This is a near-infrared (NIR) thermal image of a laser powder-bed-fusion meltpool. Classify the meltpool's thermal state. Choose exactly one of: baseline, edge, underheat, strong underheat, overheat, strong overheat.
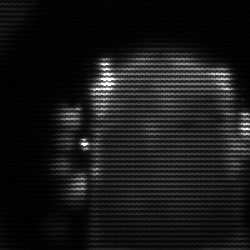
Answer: baseline